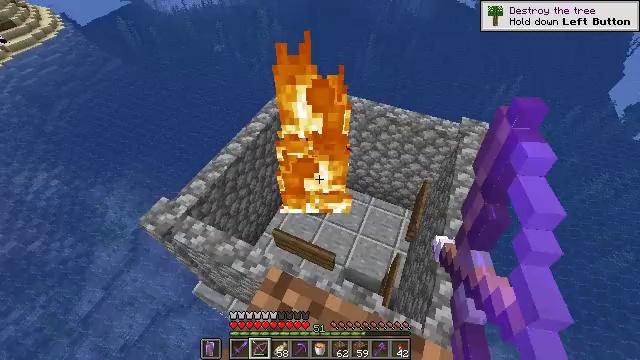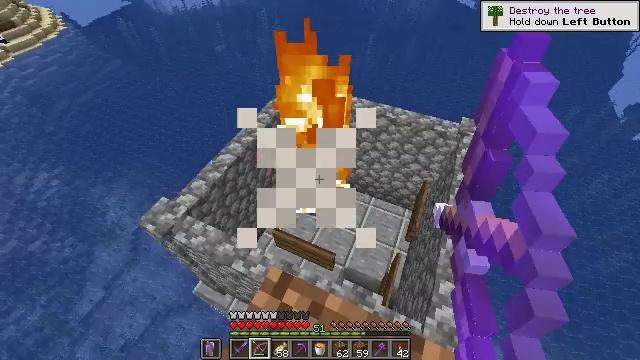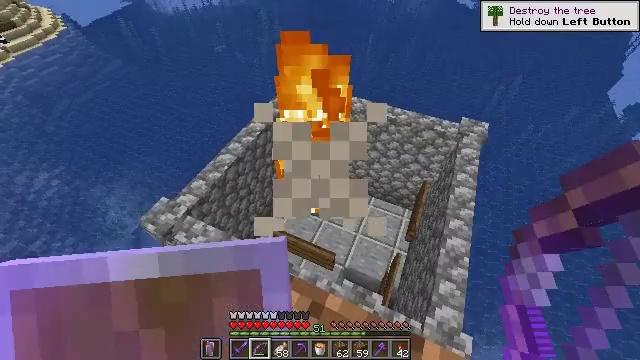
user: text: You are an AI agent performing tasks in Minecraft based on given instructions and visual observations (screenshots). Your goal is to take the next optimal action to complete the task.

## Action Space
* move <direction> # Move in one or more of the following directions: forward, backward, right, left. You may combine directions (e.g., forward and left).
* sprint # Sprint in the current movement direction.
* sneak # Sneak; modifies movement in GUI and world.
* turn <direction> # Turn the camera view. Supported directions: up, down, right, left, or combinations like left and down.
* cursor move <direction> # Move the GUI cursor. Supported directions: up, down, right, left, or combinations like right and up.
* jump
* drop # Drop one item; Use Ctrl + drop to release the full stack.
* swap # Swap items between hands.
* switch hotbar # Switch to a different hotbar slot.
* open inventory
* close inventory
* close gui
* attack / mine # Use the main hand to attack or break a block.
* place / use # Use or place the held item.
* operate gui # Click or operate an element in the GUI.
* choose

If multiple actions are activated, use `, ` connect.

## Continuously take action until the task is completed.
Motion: motion action
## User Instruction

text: Kill an iron golem.
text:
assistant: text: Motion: sneak, use / place
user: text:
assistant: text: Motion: sneak, use / place
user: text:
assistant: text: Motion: sneak, use / place